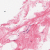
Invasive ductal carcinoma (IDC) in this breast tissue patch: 0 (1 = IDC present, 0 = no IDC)